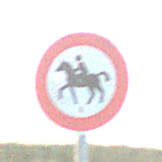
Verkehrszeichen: VerbotReiter
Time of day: SunriseSunset
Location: Outdoor (RoadRail)
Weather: PartlyCloudy
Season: NotSpecified
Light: Natural